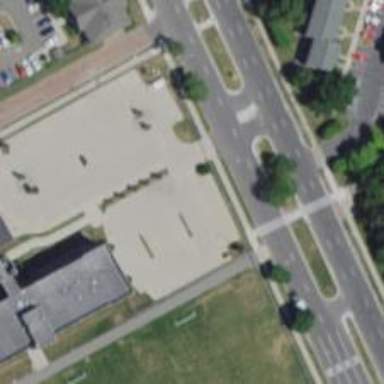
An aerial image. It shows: Parking area with surface.